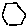
Label: hexagon